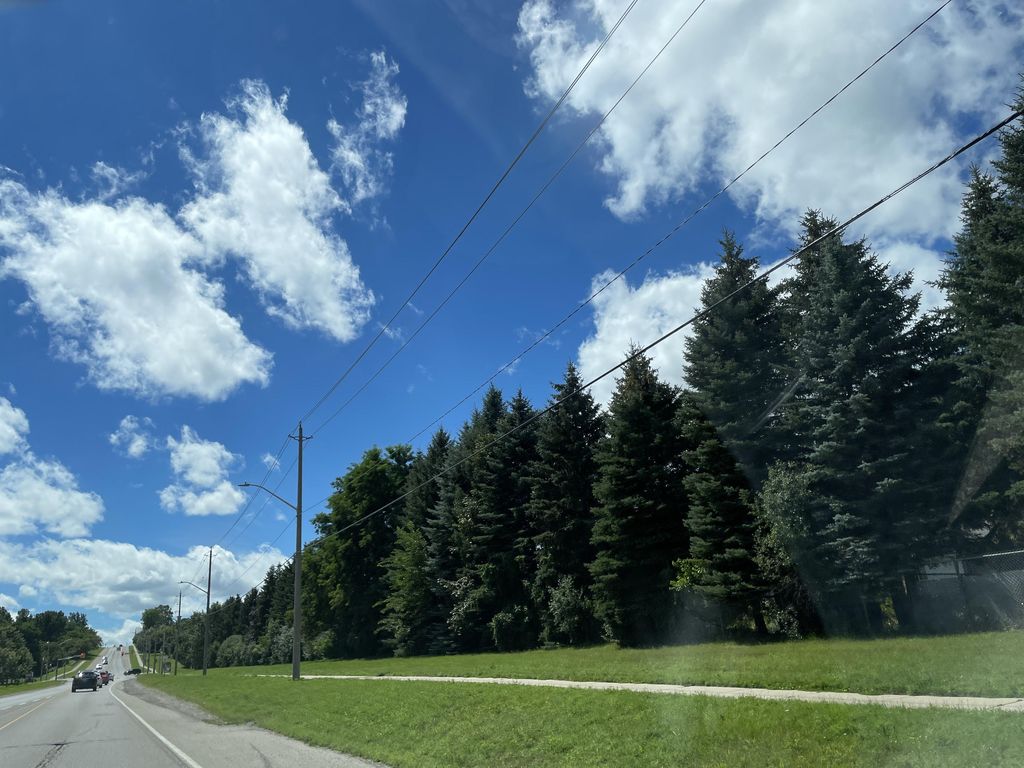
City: kitchener-waterloo